Fundus camera: zeiss
Shooting center: midpoint
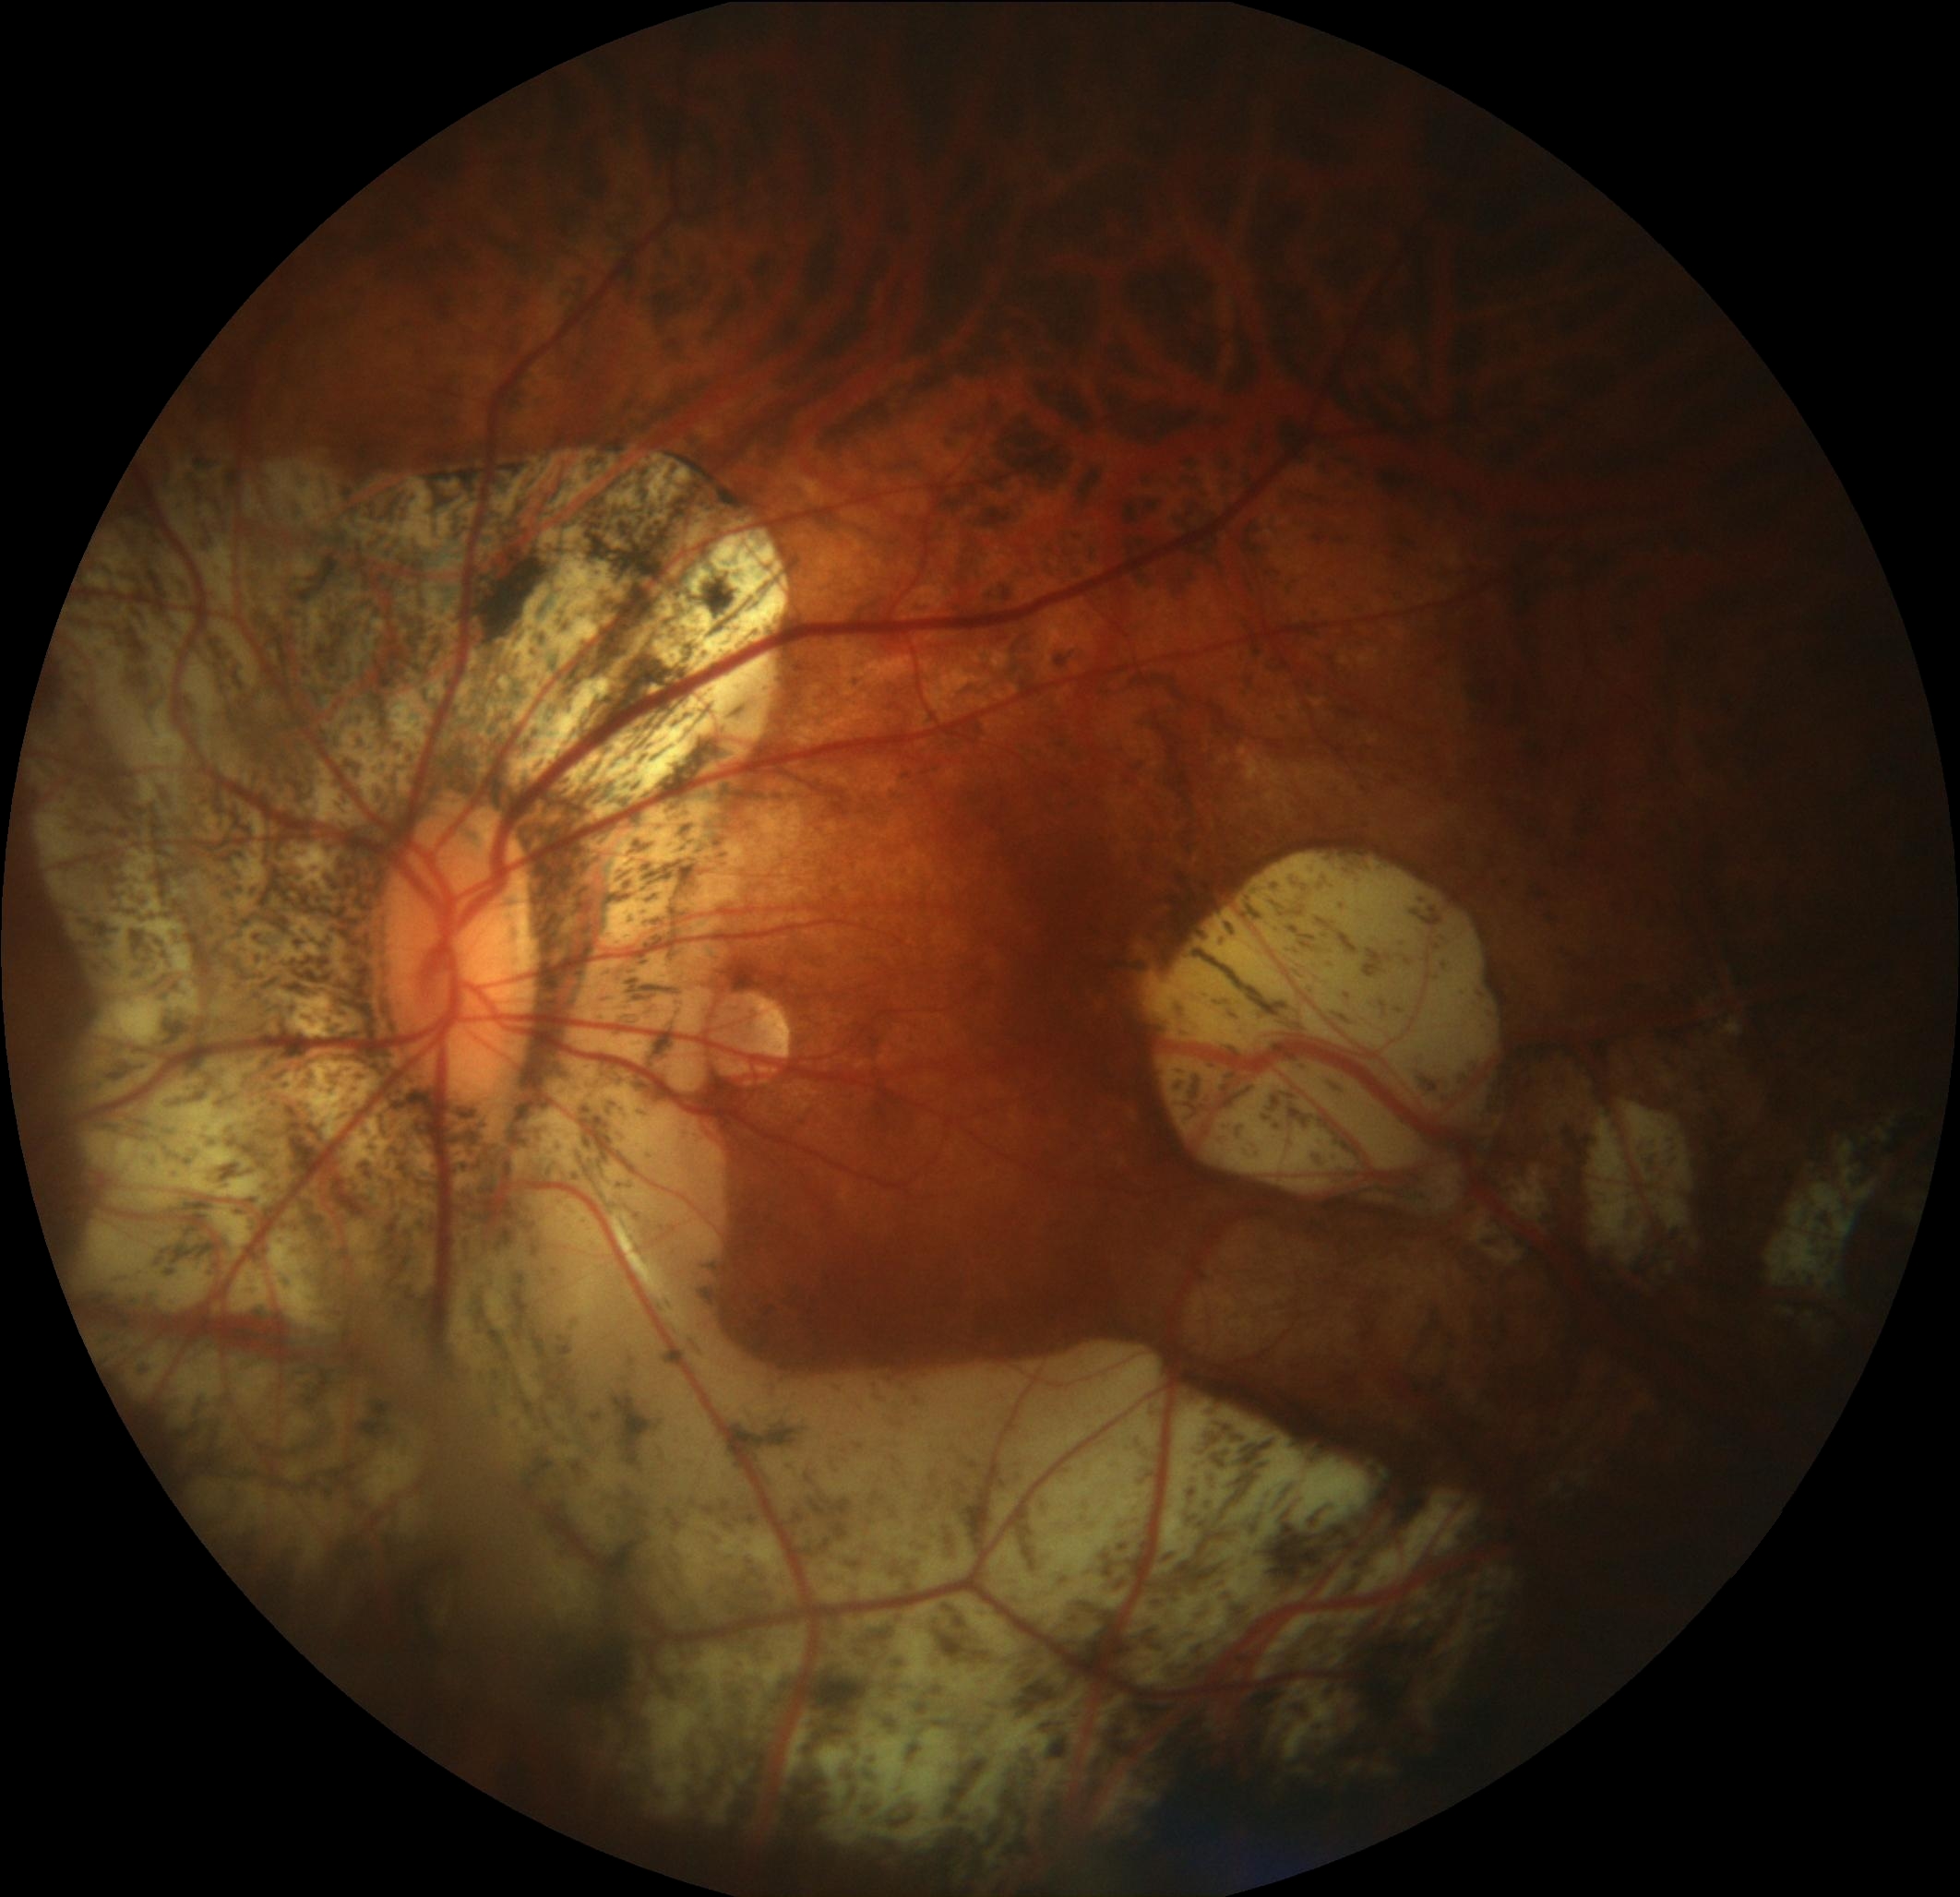
Pathologic myopia: yes
Patchy retinal atrophy: present
Retinal detachment: absent